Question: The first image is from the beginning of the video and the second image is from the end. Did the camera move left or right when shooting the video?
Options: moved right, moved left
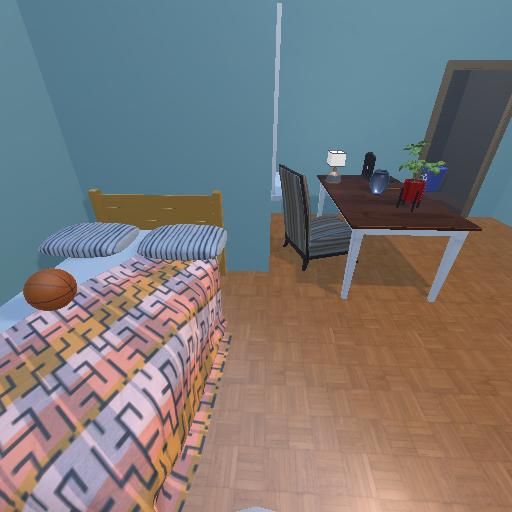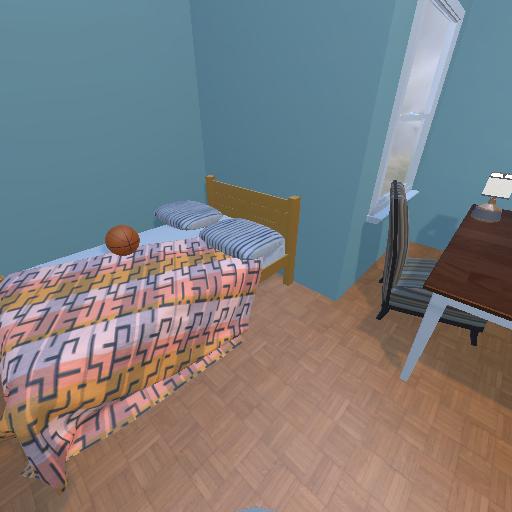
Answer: moved right